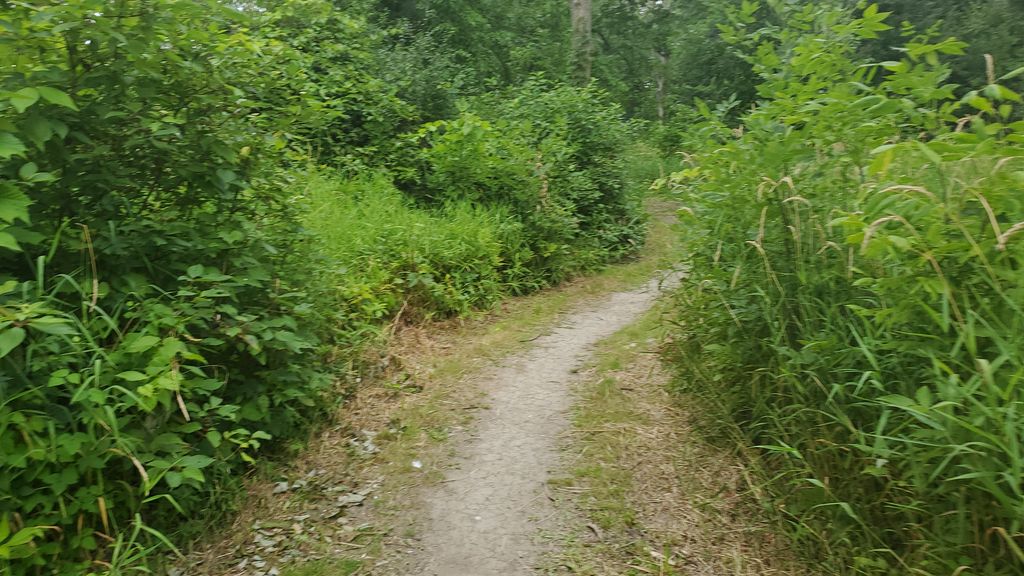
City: ottawa-gatineau